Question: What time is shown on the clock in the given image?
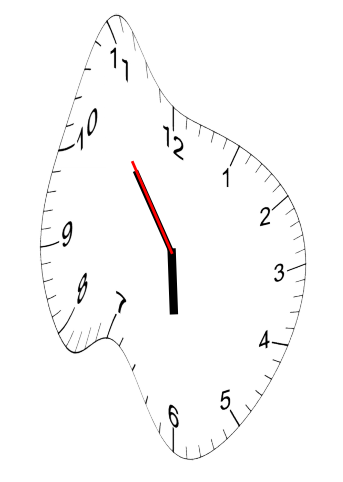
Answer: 05:53:54